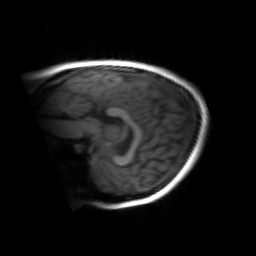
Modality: inplaneT1
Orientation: sagittal
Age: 22
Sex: female
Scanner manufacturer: siemens
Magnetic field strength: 3 T
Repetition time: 1.2 s
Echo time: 0.00251 s